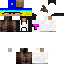
A female human skin with pale skin, wearing brown long hair dressed in a blue tshirt and brown pants, featuring a closed mouth.